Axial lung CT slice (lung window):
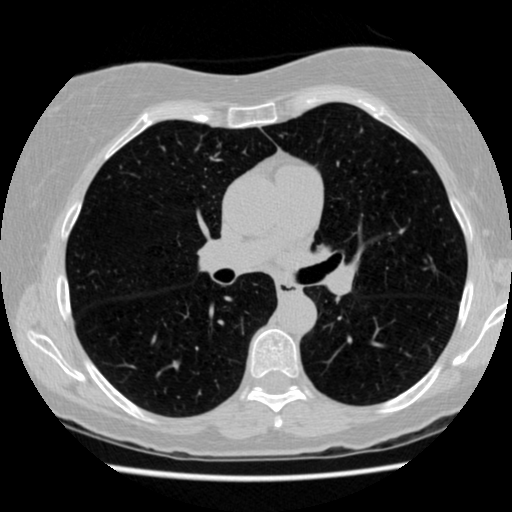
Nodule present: no